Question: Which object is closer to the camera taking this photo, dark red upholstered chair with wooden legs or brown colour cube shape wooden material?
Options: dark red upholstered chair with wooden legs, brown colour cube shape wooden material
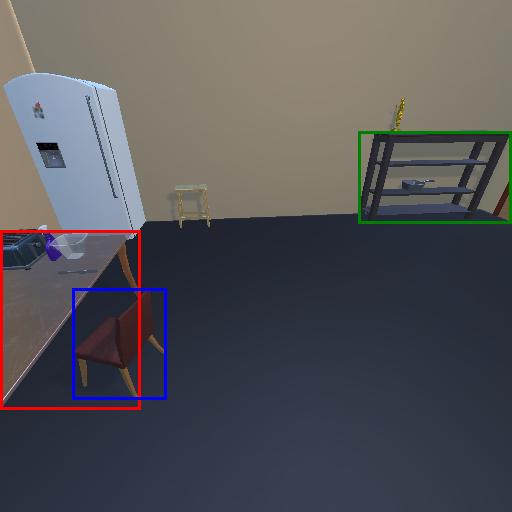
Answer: dark red upholstered chair with wooden legs